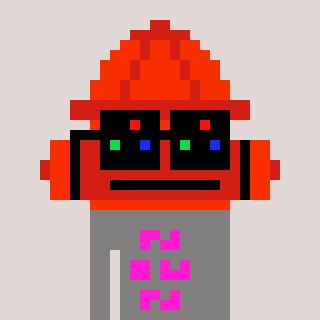
a pixel art character with square black sunglasses, a fire hydrant-shaped head and a bluegrey-colored body on a warm background